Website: lowes
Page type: billing-address
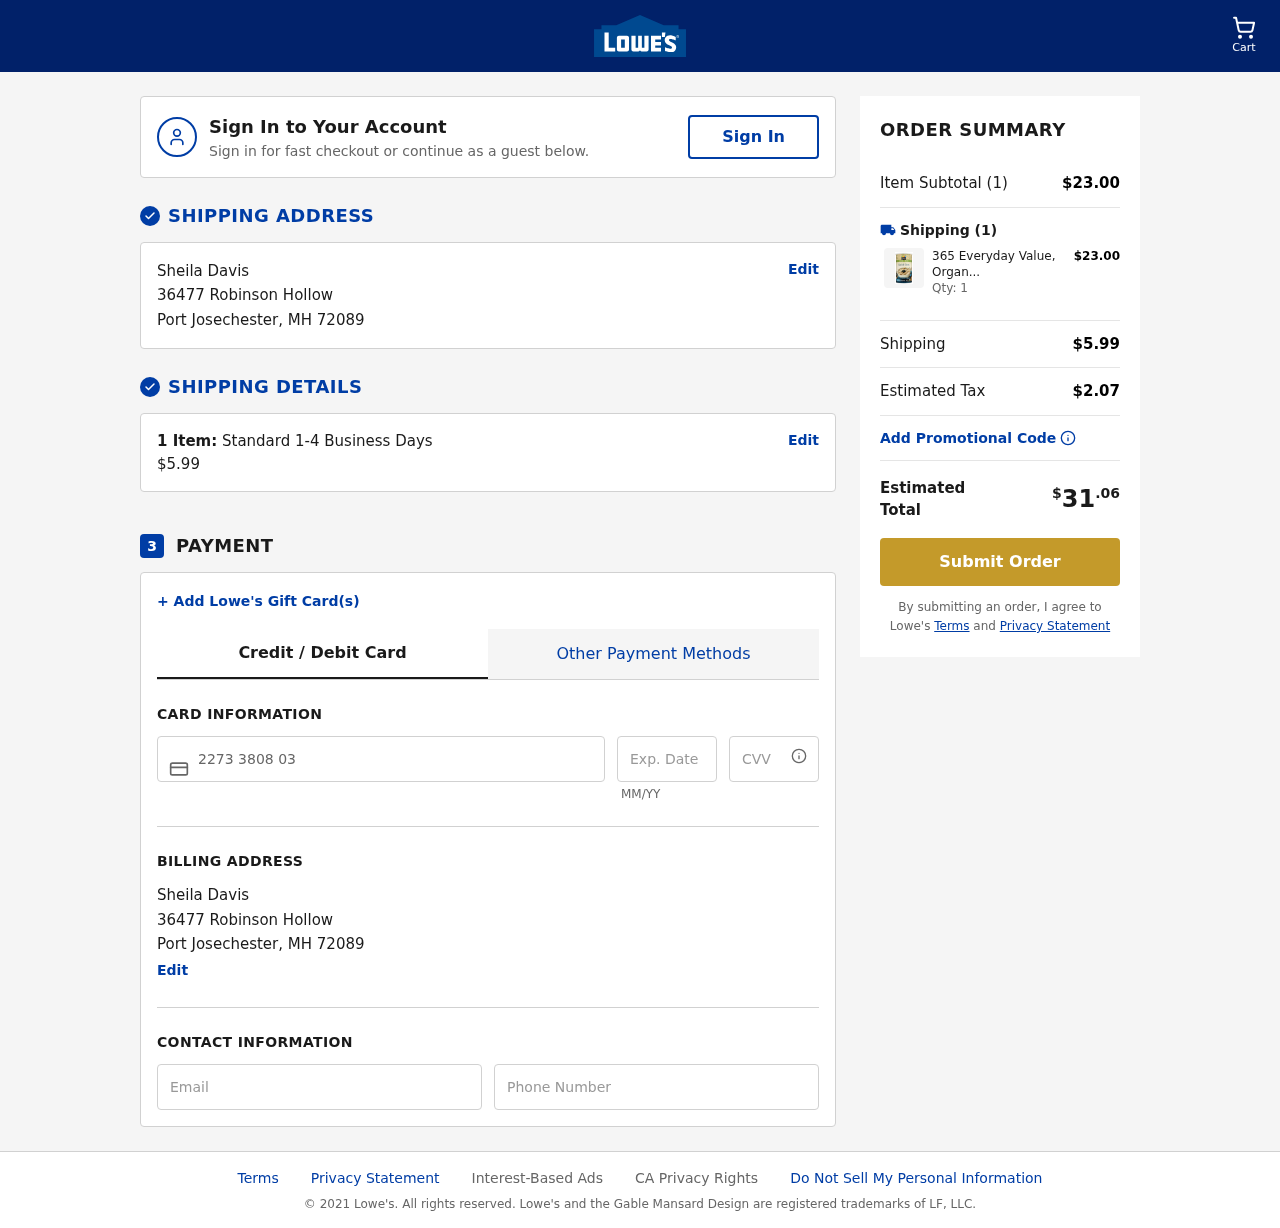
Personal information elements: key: PII_CARD_CVV
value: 573
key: PII_CARD_EXPIRY
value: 11/28
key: PII_CARD_NUMBER
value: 2273 3808 0352 6765
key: PII_CITY
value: Port Josechester
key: PII_EMAIL
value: sheila.davis@yahoo.com
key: PII_FULLNAME
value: Sheila Davis
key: PII_PHONE
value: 7417976201
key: PII_POSTCODE
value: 72089
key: PII_STATE_ABBR
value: MH
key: PII_STREET
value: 36477 Robinson Hollow
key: PII_FULLNAME2
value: Sheila Davis
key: PII_CITY2
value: Port Josechester
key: PII_STATE_ABBR2
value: MH
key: PII_POSTCODE_FULL
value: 72089
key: PII_POSTCODE_NUMERIC
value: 72089
Product elements: key: PRODUCT1_NAME
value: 365 Everyday Value, Organic Quick Oats, 18 oz
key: PRODUCT1_PRICE
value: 23
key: PRODUCT1_QUANTITY
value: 1
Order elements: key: ORDER_NUM_ITEMS
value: Cart
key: ORDER_NUM_ITEMS
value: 1 Item:
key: ORDER_NUM_ITEMS
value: Item Subtotal (1)
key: ORDER_SHIPPING_COST
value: $5.99
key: ORDER_SUBTOTAL
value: $23.00
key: ORDER_TAX
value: $2.07
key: ORDER_TOTAL
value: $31.06